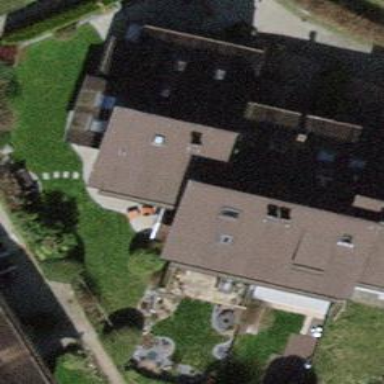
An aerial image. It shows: Residential building.